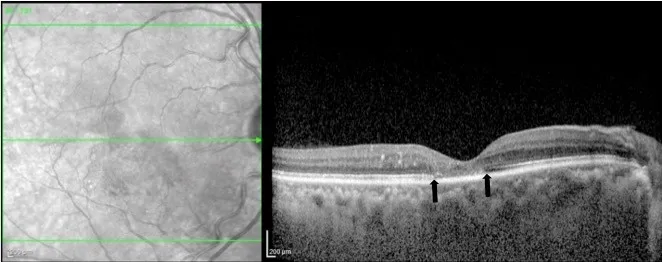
Horizontal spectral domain optical coherence tomography image through the fovea of the right eye one month after Ranibizumab therapy shows reduction of the central foveal thickness and complete resolution of the cystoid changes. Few hyperreflective dots corresponding to hard exudates are still seen and central loss of ellipsoid zone is seen centrally (between open arrows).
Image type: ophthalmic_imaging (oct)